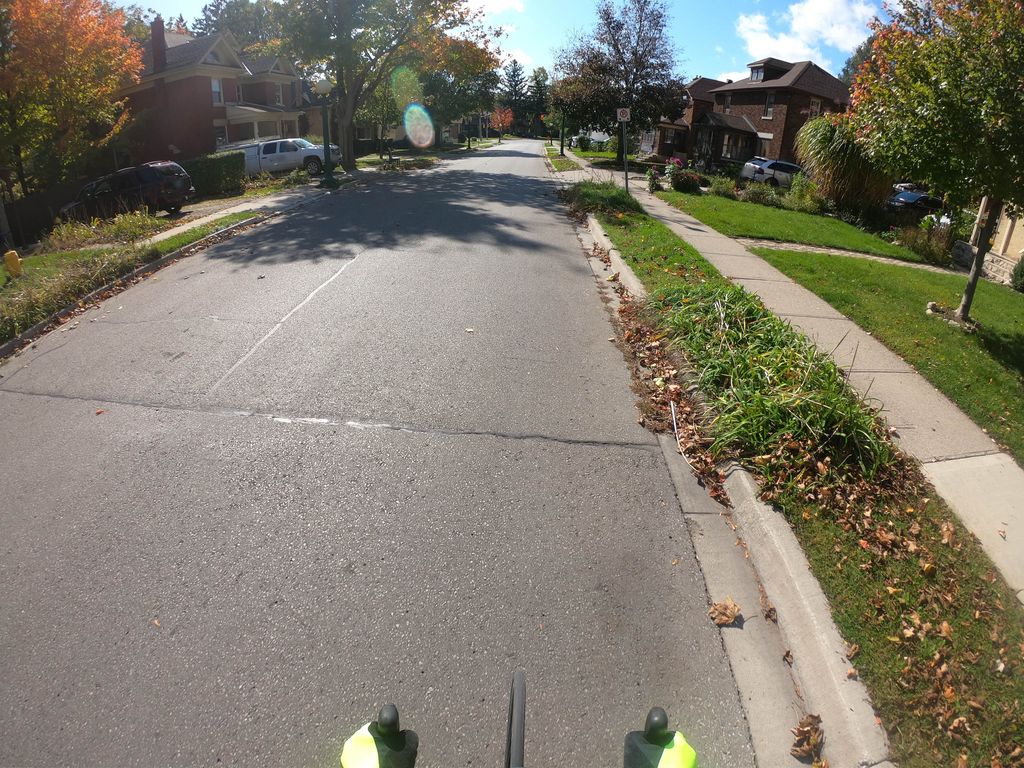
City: kitchener-waterloo